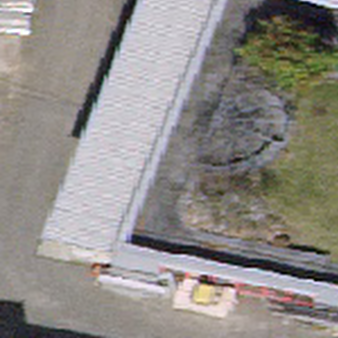
Label: other